Interaction volume radius: 5 \u00c5
Interaction volume height: 20 \u00c5
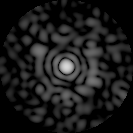
Disorder parameter: 0.8492